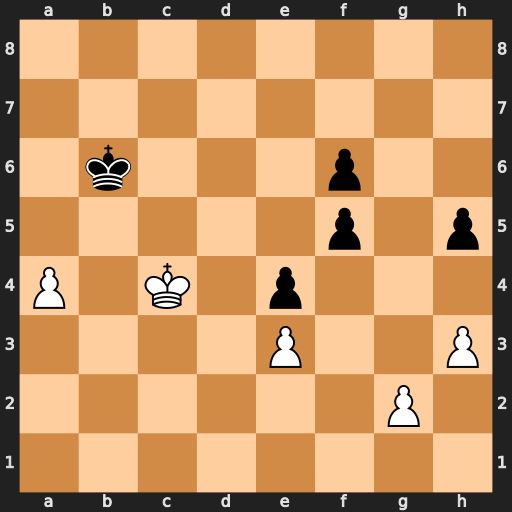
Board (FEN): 8/8/1k3p2/5p1p/P1K1p3/4P2P/6P1/8
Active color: w
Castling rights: -
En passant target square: -
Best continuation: g3 Ka5 Kb3